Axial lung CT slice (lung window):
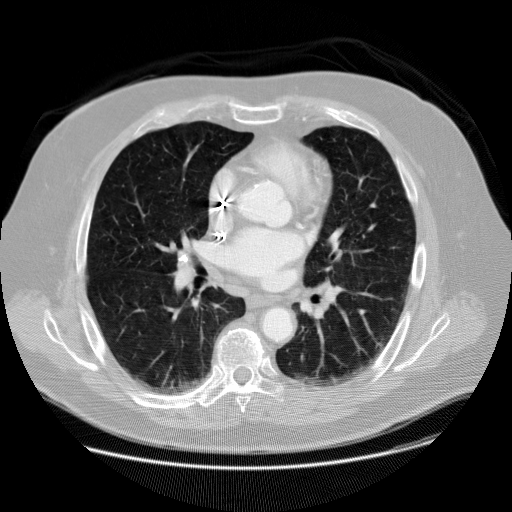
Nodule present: no